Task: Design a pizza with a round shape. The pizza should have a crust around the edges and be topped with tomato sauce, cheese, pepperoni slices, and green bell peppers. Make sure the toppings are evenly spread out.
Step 261:
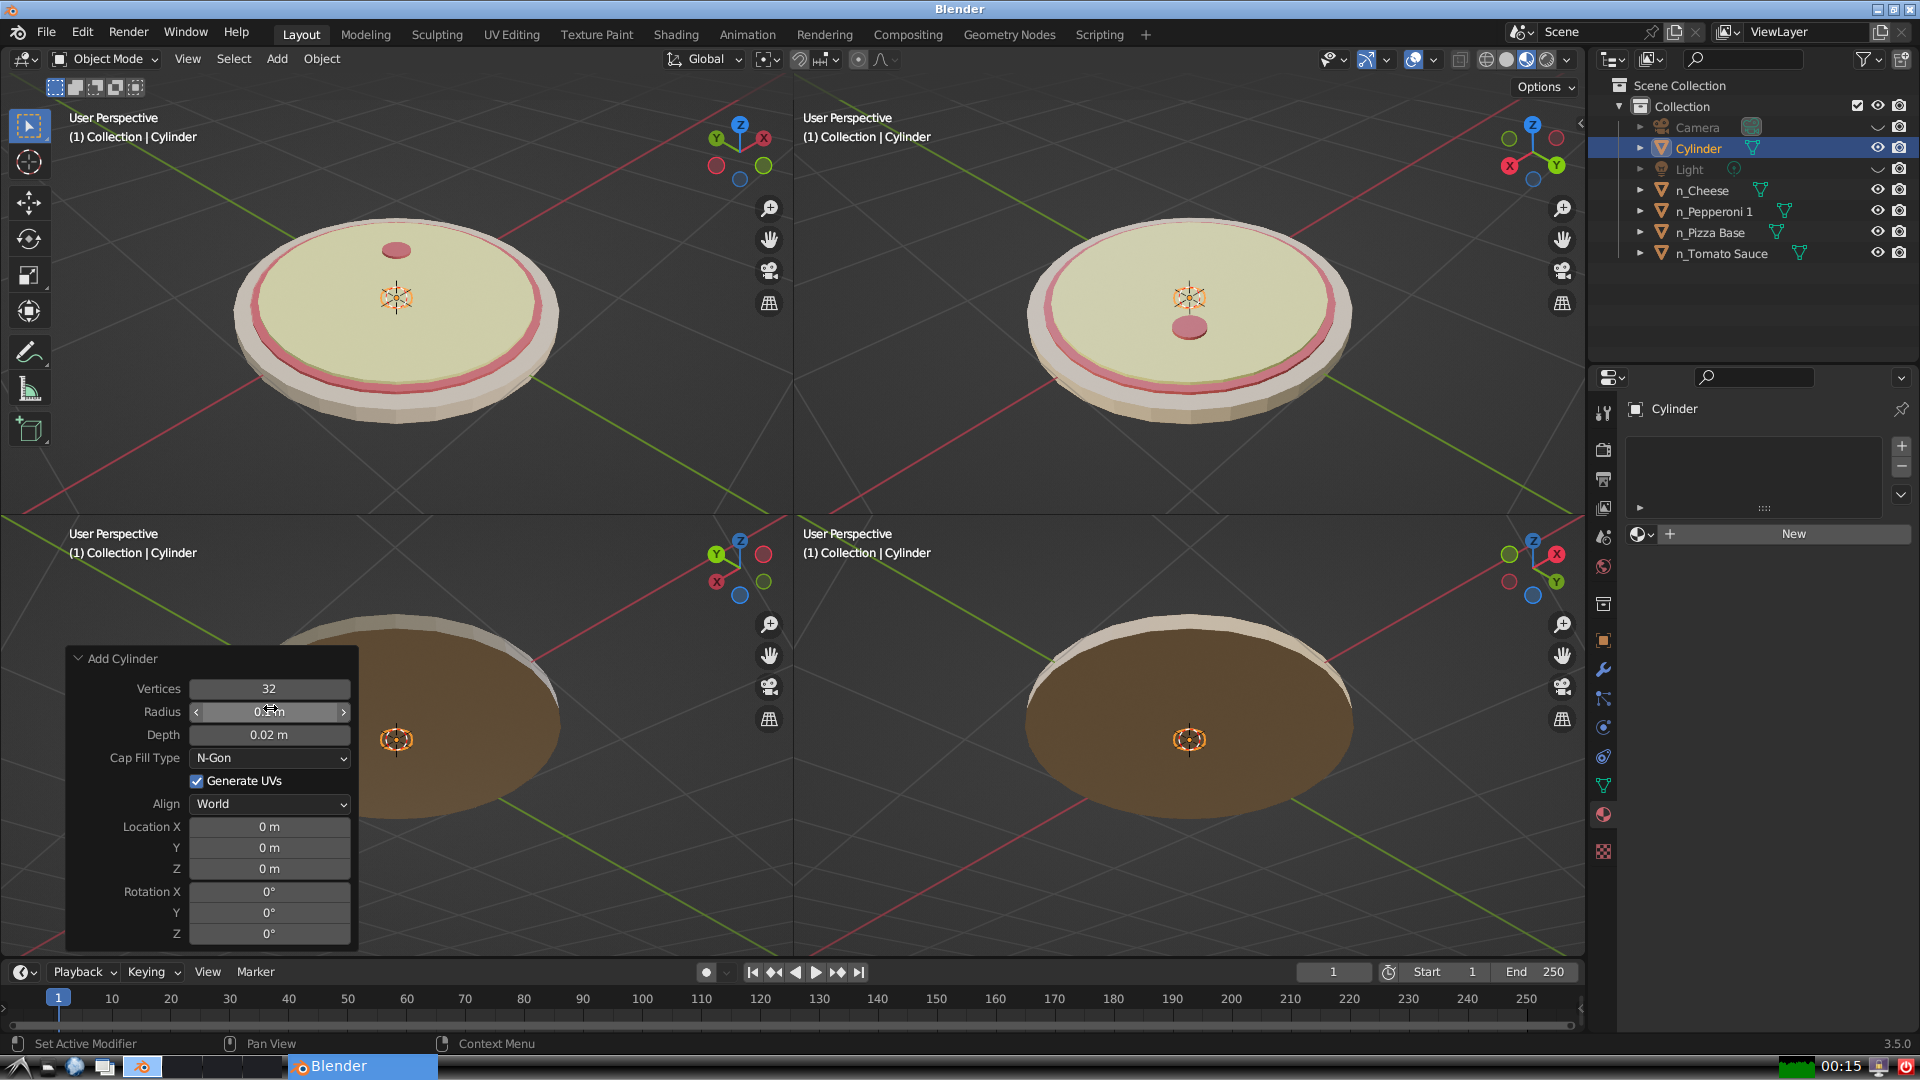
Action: {"mouse_move": [960, 540]}